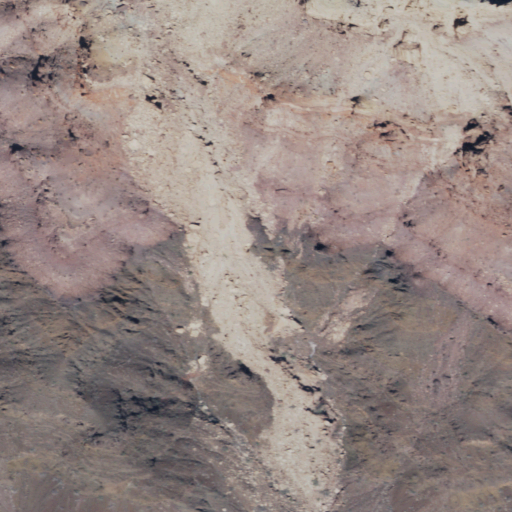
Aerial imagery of cliff(s) in Arizona named Ochoa Point containing shrub and grassland